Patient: sex M, age 74
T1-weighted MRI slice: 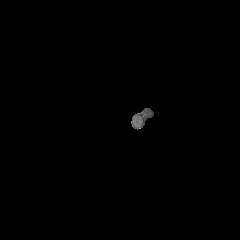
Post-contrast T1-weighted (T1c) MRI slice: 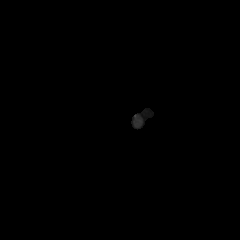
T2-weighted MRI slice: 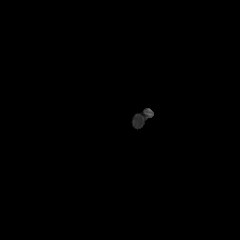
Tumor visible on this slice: no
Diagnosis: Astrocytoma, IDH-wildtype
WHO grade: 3